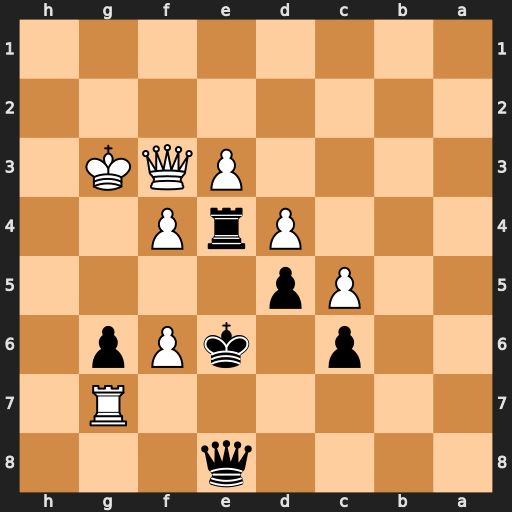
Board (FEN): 4q3/6R1/2p1kPp1/2Pp4/3PrP2/4PQK1/8/8
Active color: b
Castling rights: -
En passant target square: -
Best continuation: Kxf6 Rh7 Rxe3 Kg2 Rxf3